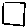
Label: square